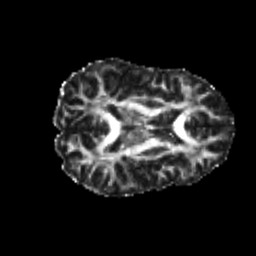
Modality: FA
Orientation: axial
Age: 24
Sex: female
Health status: healthy
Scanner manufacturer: philips
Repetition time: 7.391 s
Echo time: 0.08599 s